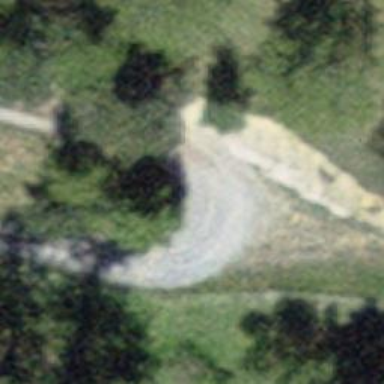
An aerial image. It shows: Track with grade1 tracktype.